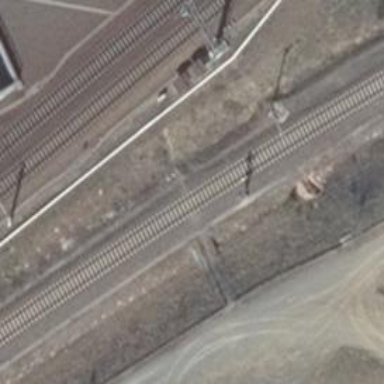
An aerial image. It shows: Railway signal.